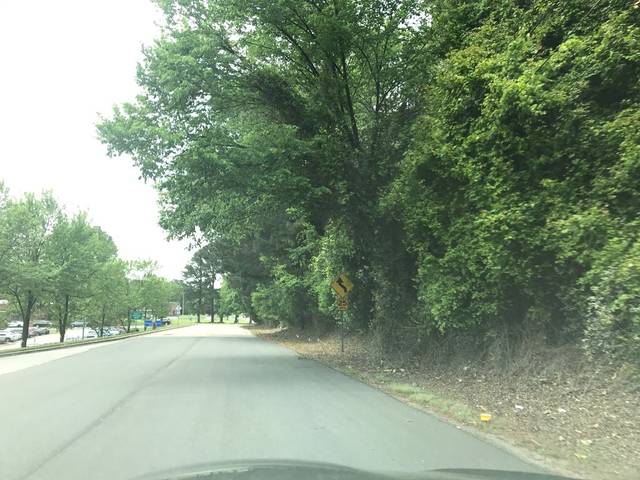
Region: United States
Coordinates: 35.813, -78.607